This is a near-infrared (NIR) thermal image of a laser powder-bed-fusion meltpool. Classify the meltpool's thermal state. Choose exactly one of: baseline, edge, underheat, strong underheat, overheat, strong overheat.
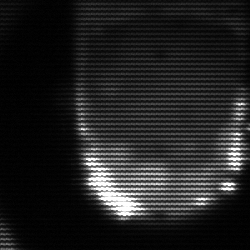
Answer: baseline